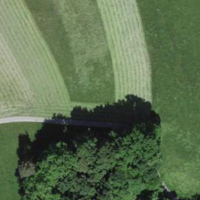
EUNIS habitat code: 24
Species observed at this site:
Lysimachia nummularia
Circaea lutetiana
Plantago lanceolata
Plantago major
Geranium robertianum
Holcus mollis
Agrostis capillaris
Ranunculus repens